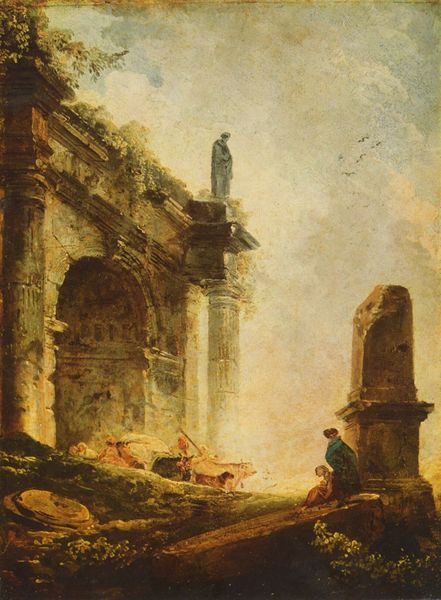
Titel: Antike Ruinen
Künstler: Hubert Robert
Standort: Budapest
Institution: Szépmüvészeti Múzeum
Schlagwörter: baum, blau, blätter, felsen, gemälde, himmel, laub, mann, schatten, vogel, weiß, wolken, frauen, gelb, grün, landschaft, menschen, ocker, sitzen, abend, braun, frankreich, frau, grau, hell, hintergrund, licht, orange, pfeiler, säule, säulen, dach, gras, hund, rasen, rot, tier, tiere, weg, wolke, beige, leute, malerei, architektur, mensch, stehen, stein, öl, feld, kühe, natur, vieh, vögel, busch, büsche, pastos, pfad, sonne, sträucher, wole, figur, sitzend, kind, pflanzen, karren, rund, stock, kanneliert, ranken, skulptur, statue, aussicht, ruhen, bogen, italien, stab, fels, giebel, mauer, herde, kuh, rind, idylle, rast, kutsche, pilaster, figuren, rundbogen, romantik, staffage, turner, glanz, podest, grass, tor, verfall, spitzweg, arkade, ruine, deckel, rinder, antike, greis, weiden, torbogen, denkmal, schwarm, friedhof, ruinen, genreszene, sonnig, rom, fries, portal, sims, bewachsen, efeu, grab, wanderer, brauntöne, apsis, obelisk, griechenland, fresko, rampe, gestrüpp, basis, aufklärung, postament, carl, sitzender, grabstätte, gespann, ochse, hirte, hirten, stumpf, hubert robert, triumpfbogen, triumphbogen, kassette, bewuchs, colonne, überwuchert, robert, halbsäulen, arc, halbsäule, pilatser, stele, spatziergang, gebrochen, kanellur, überreste, romantique, chatten, ochsenkarren, horace vernet, kanellierung, himmell, ikonoklasmus, grabstien, hubert rober, kassettuiert, kassetuiert, obeliks, rommantik, ruinöse landschaft, vernet, uine, caprice, bendsonne, ruhine, siegesarchitektur, betail, u kraut